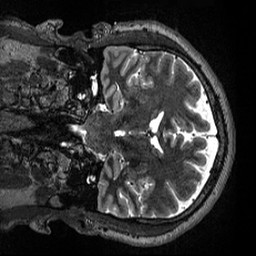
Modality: T2w
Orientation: coronal
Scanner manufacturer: siemens
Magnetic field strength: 3 T
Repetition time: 3.2 s
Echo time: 0.564 s